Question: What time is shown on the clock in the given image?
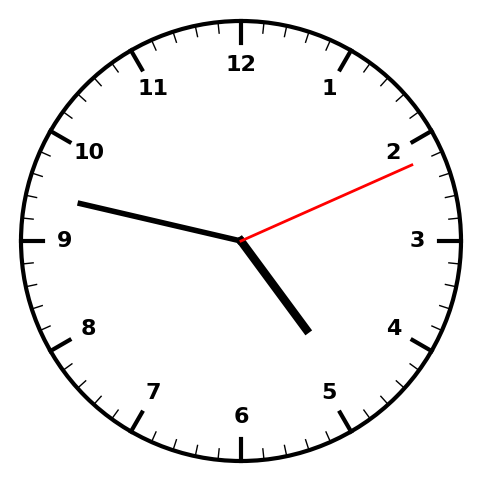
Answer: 04:47:11